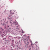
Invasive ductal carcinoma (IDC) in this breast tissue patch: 1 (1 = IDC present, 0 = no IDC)